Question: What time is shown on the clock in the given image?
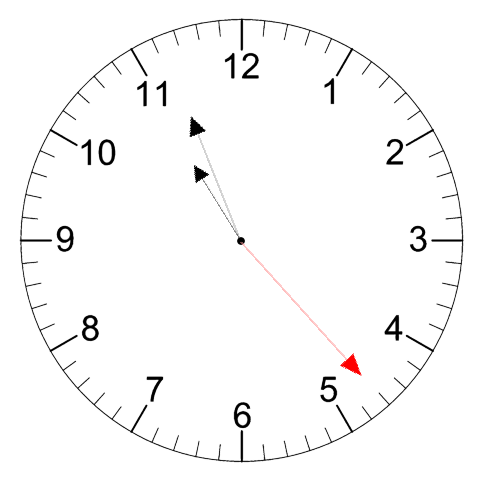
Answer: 10:56:23